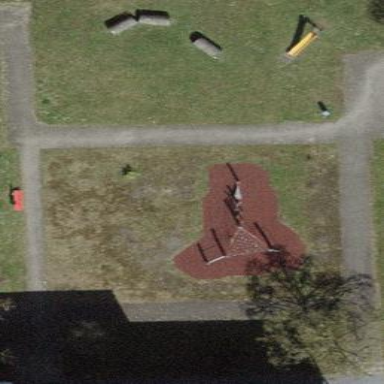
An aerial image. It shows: Playground area for leisure activities on the land.